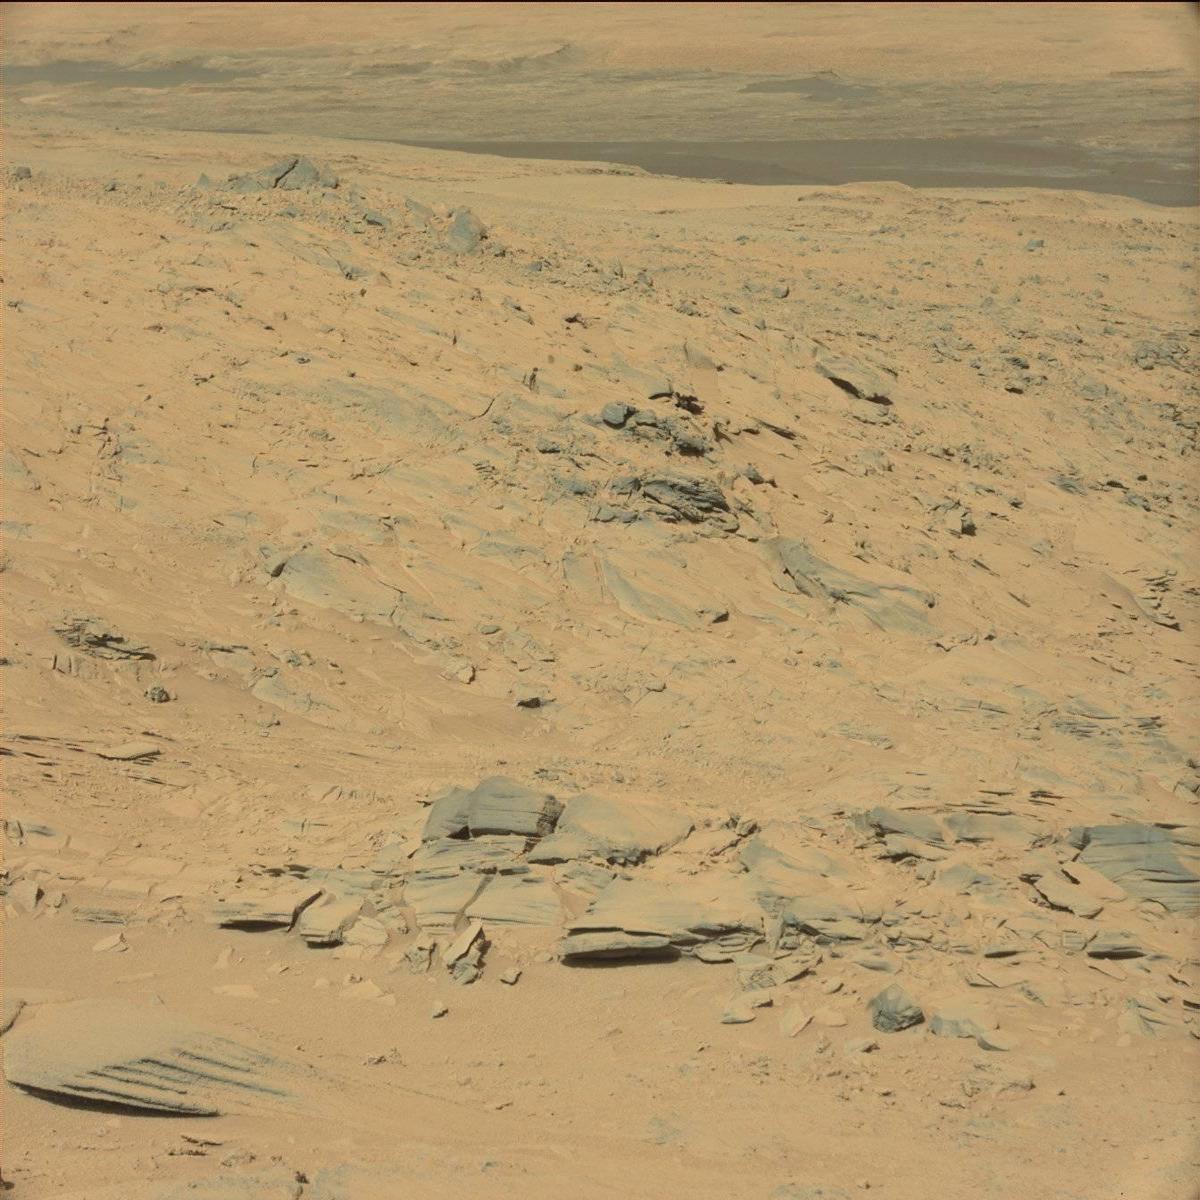
Terrain classes present: Bedrock, Ridge, Rock, Sand / Soil